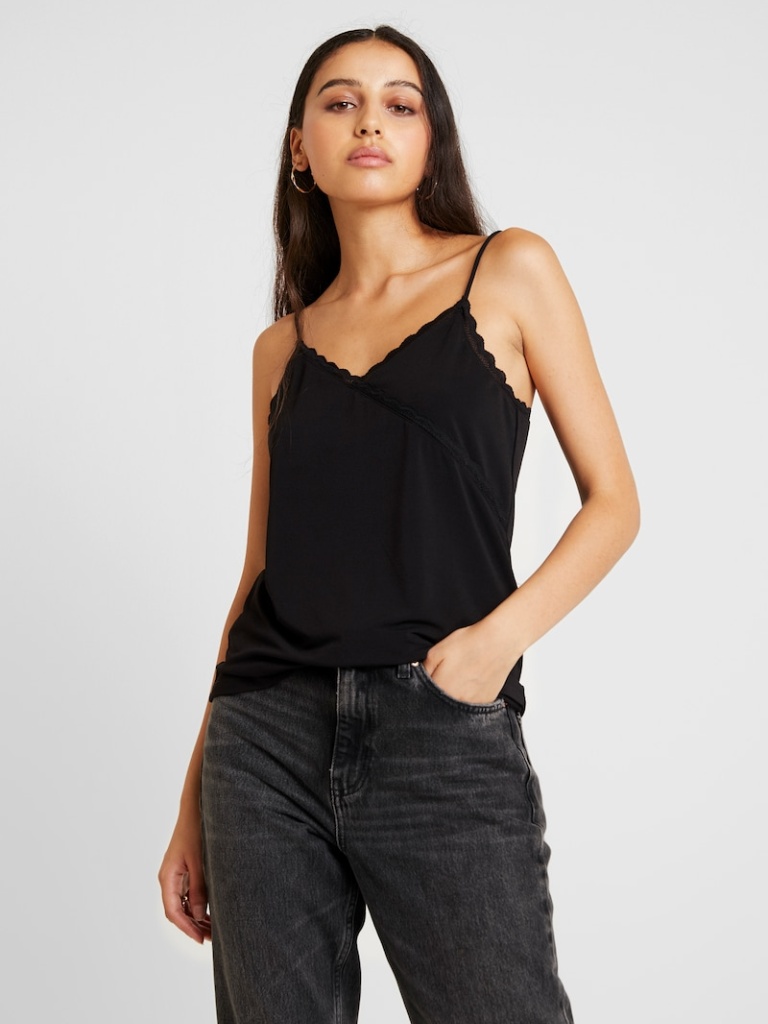
satin relaxed sleeveless hip length Untucked v-neck camisole